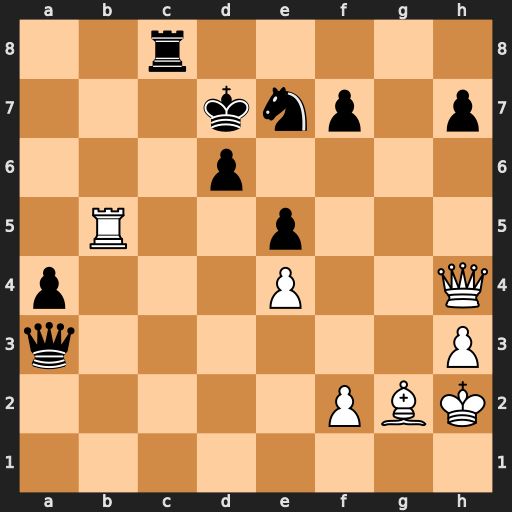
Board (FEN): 2r5/3knp1p/3p4/1R2p3/p3P2Q/q6P/5PBK/8
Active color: w
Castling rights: -
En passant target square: -
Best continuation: Rb7+ Rc7 Rxc7+ Kxc7 Qxe7+